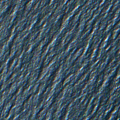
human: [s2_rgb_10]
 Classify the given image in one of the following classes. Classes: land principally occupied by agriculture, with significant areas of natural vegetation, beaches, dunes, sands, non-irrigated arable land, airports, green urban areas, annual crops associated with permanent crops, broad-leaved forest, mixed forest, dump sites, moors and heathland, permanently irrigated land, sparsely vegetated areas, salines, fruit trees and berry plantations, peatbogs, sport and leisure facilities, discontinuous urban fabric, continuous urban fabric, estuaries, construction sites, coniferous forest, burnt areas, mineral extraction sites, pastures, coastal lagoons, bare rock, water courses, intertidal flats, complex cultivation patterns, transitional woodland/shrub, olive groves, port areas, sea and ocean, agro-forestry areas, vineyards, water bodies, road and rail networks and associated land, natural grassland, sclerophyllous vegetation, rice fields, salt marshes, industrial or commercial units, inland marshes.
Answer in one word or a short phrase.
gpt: sea and ocean